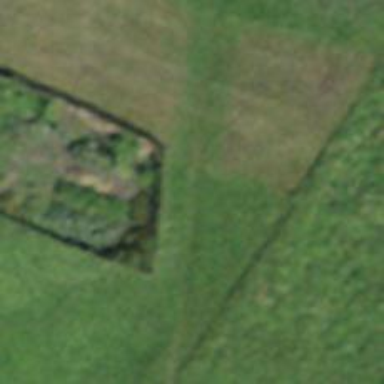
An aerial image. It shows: Grass path.